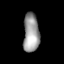
Tissue: lung
Cell type: Endothelial cells
Senescence score: 0.5866
Nuclear area (px): 601
Mean DAPI intensity: 155.581